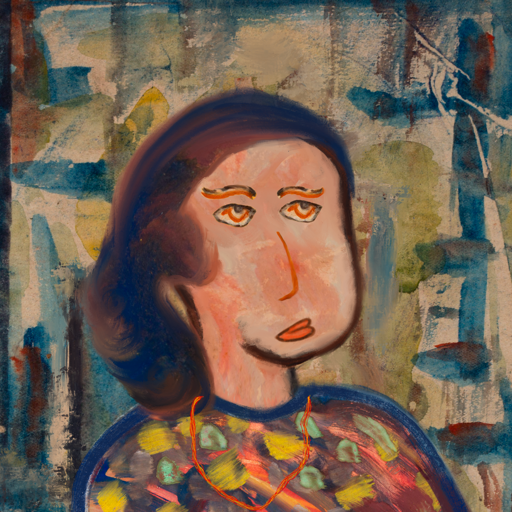
Background: Orphan, Head And Neck Side: Roy_Bahadur, Face Side: Experience, Bust: Mother_And_Son_Mother, Hair Side: Mother_And_Son_Son, Head Accessory: Blank, Second Necklace: Gypsy_Mother_2, Necklace: Blank, Baby: Blank